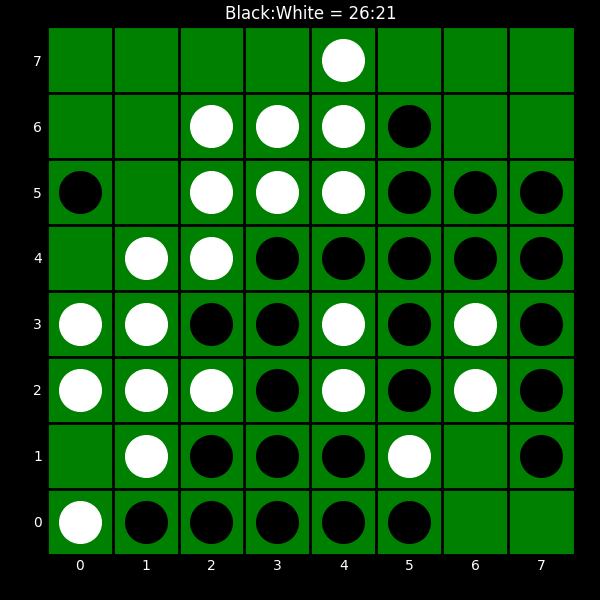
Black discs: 26
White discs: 21